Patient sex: M
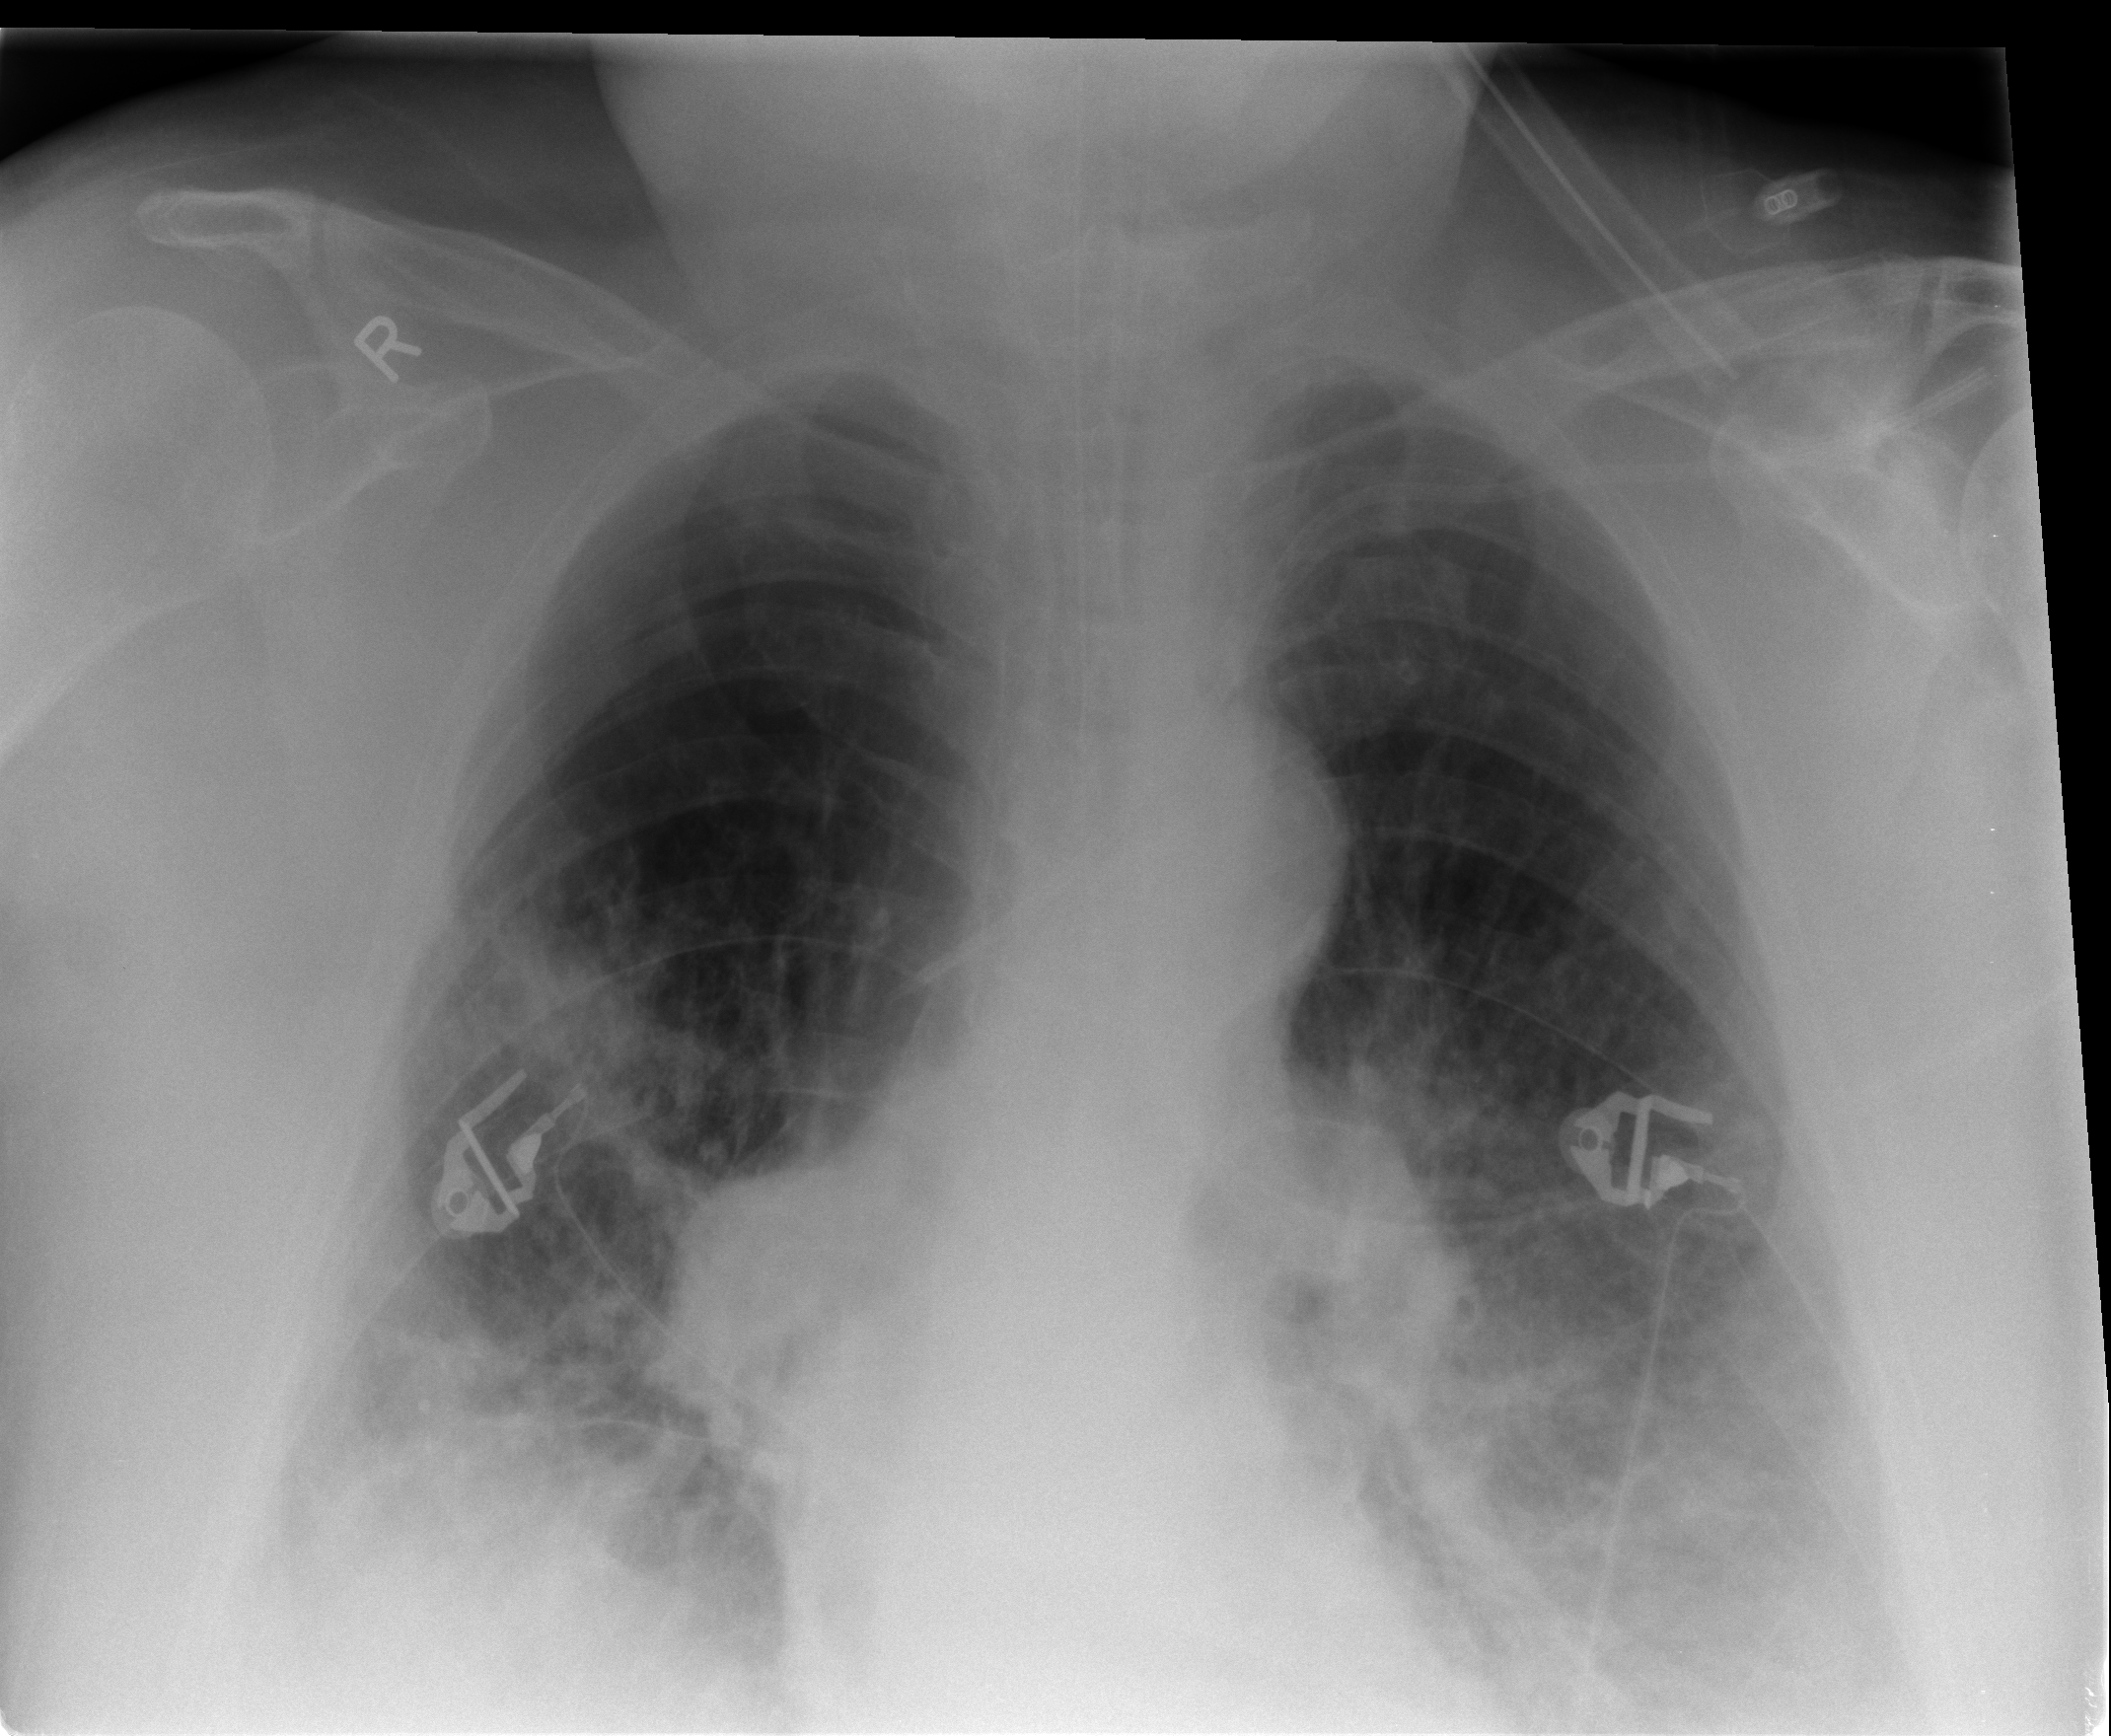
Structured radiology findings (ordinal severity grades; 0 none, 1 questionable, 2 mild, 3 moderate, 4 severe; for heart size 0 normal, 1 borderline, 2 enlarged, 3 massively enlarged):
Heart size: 0
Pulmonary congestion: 1
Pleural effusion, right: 2
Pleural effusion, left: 2
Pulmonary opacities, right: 2
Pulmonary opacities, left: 2
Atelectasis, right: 3
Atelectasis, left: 3